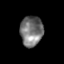
Tissue: skin
Cell type: Epithelial cells
Senescence score: 0.265
Nuclear area (px): 670
Mean DAPI intensity: 117.851